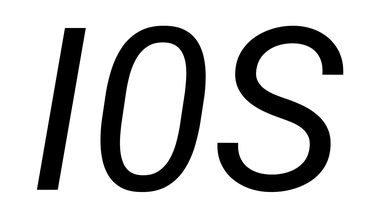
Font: Roboto-Italic_Italic